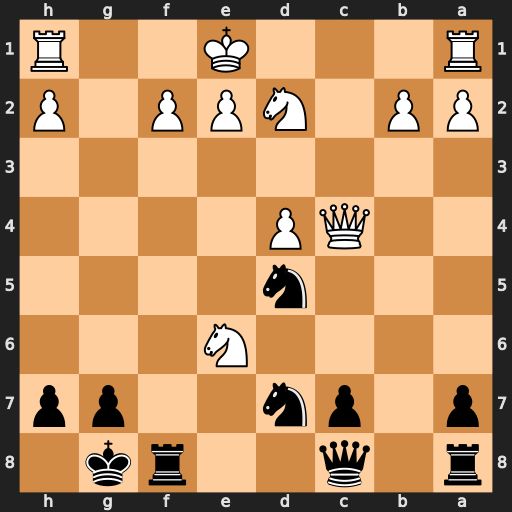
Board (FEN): r1q2rk1/p1pn2pp/4N3/3n4/2QP4/8/PP1NPP1P/R3K2R
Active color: b
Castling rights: KQ
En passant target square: -
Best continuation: N7b6 Qb3 Qxe6